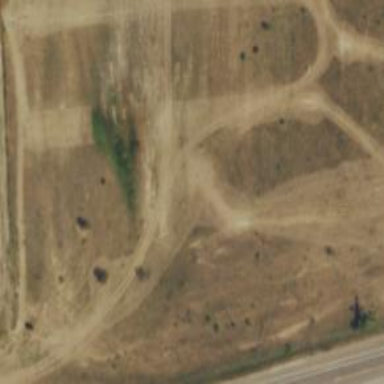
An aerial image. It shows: Disc golf hole.